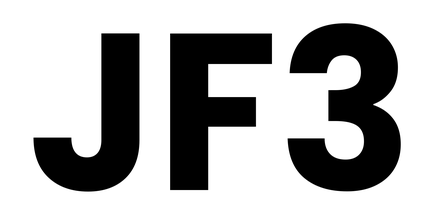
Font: Poppins-Bold